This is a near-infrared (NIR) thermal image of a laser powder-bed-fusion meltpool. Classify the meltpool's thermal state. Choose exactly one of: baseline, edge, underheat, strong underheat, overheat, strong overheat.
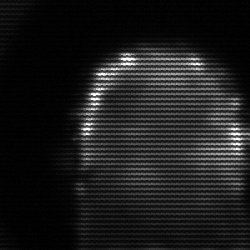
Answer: baseline